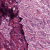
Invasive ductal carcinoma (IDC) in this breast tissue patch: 0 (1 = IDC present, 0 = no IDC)